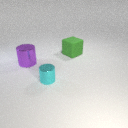
small cyan metal cylinder to the left of large green rubber cube